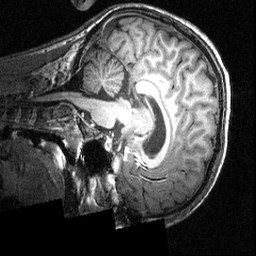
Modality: T1w
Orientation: sagittal
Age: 16
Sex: male
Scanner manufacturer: siemens
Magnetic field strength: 3.951 T
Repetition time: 1.5 s
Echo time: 0.00335 s